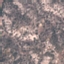
Land use / land cover class: HerbaceousVegetation